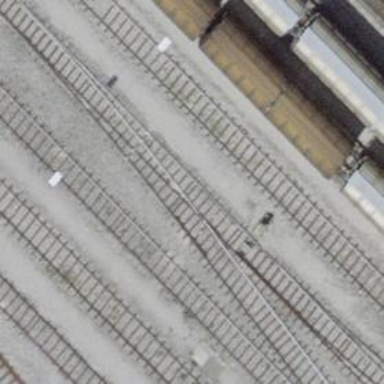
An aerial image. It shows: Single track railway in yard.